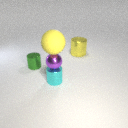
small purple metal sphere below large yellow rubber sphere